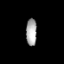
Tissue: lung
Cell type: Epithelial cells
Senescence score: 0.1836
Nuclear area (px): 281
Mean DAPI intensity: 170.705